Chest X-ray. View position: AP
Patient age: 11
Patient sex: F
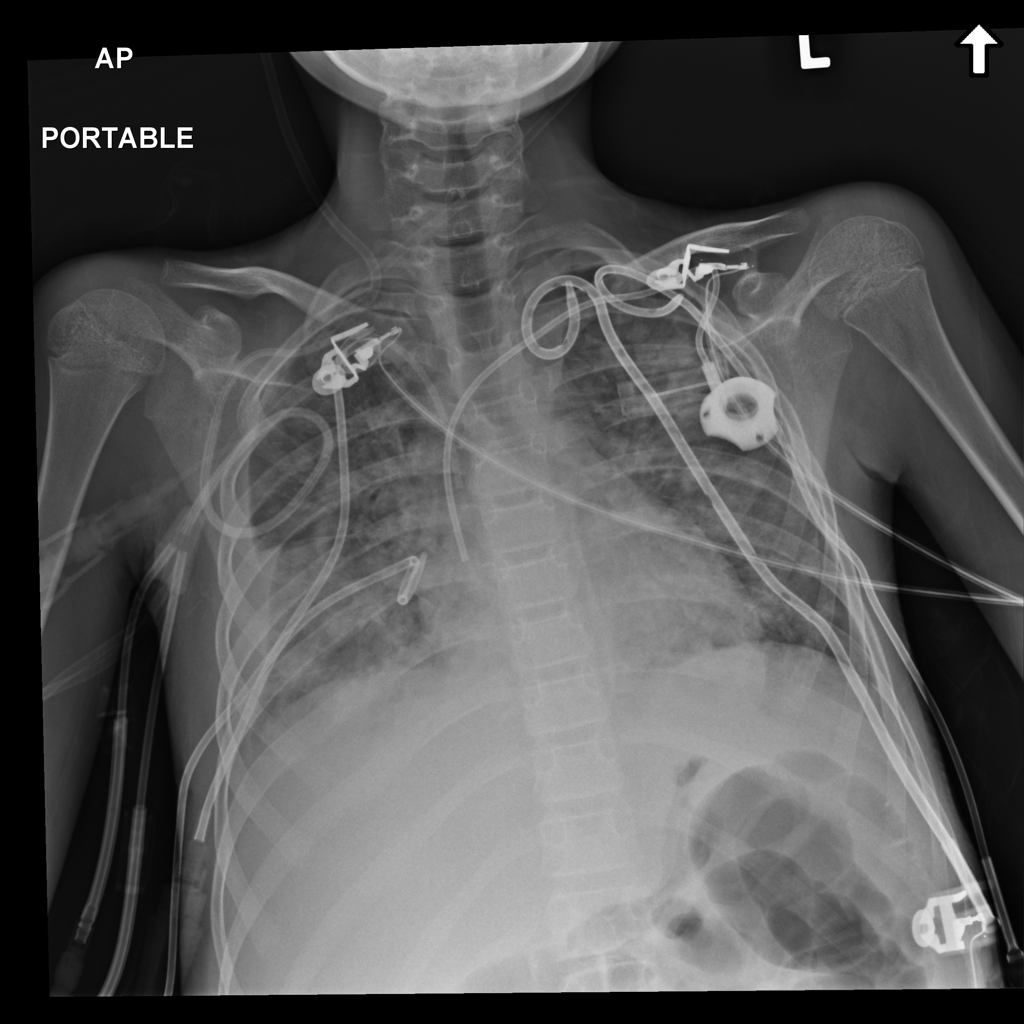
Finding: Pneumothorax